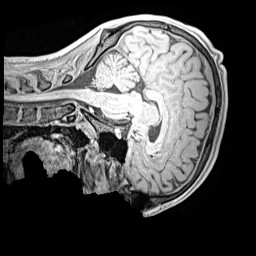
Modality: MP2RAGE
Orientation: sagittal
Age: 13
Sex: male
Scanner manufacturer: siemens
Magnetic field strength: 3 T
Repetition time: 4 s
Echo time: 0.00299 s